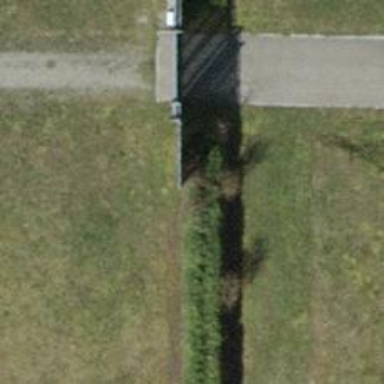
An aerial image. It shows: Fence with barbed wire.